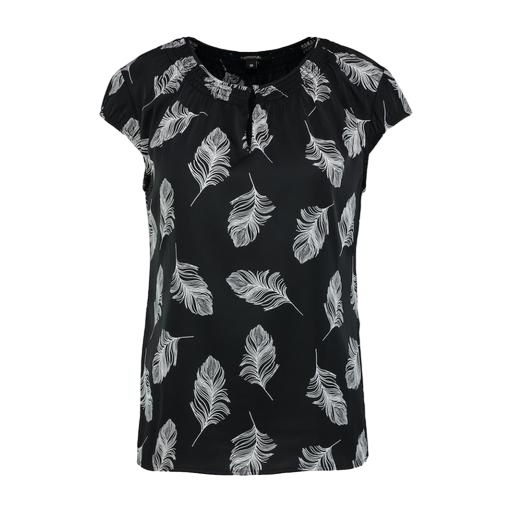
black printed short-sleeve top only macy, black plus size printed t-shirt only macy, black printed short-sleeve top, white background